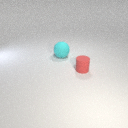
small red rubber cylinder to the right of large cyan rubber sphere